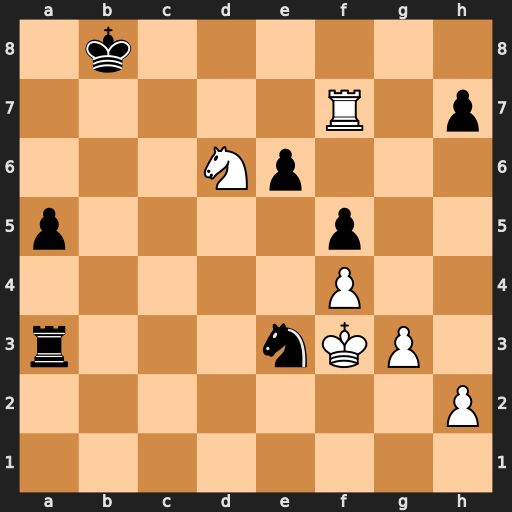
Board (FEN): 1k6/5R1p/3Np3/p4p2/5P2/r3nKP1/7P/8
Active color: w
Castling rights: -
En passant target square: -
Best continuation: Rf8+ Kc7 Nb5+